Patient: sex F, age 73
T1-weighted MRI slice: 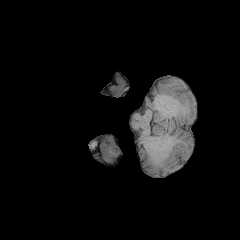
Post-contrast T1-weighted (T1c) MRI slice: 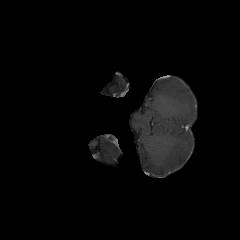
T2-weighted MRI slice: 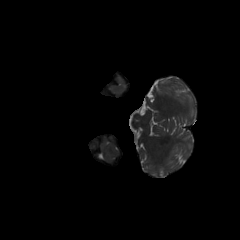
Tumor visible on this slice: no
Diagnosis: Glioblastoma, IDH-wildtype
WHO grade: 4